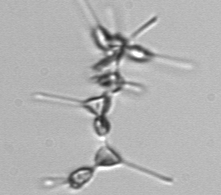
Label: Asterionellopsis_glacialis